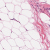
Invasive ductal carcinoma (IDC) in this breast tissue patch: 0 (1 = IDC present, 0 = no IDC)